Field crop: maize
Growth stage: 2
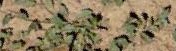
Species: convolvulus